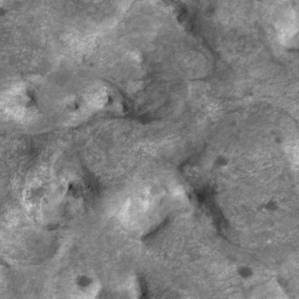
Label: non_frost